Field crop: maize
Growth stage: 2
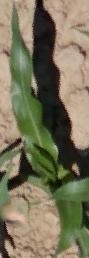
Species: maize